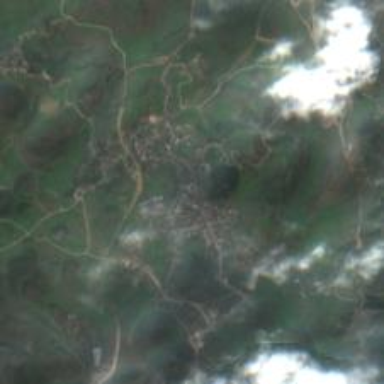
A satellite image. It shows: Ethnic township within town.